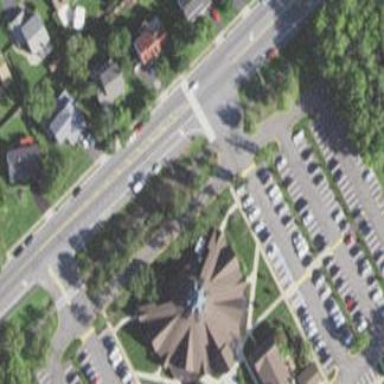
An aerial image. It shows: Building serving as place of worship.